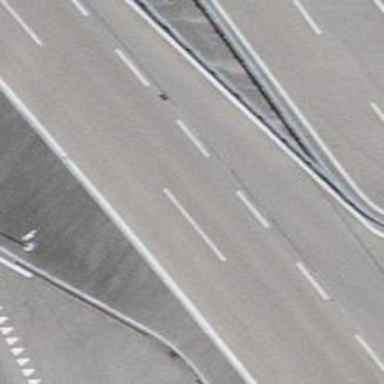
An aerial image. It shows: Asphalt trunk highway.